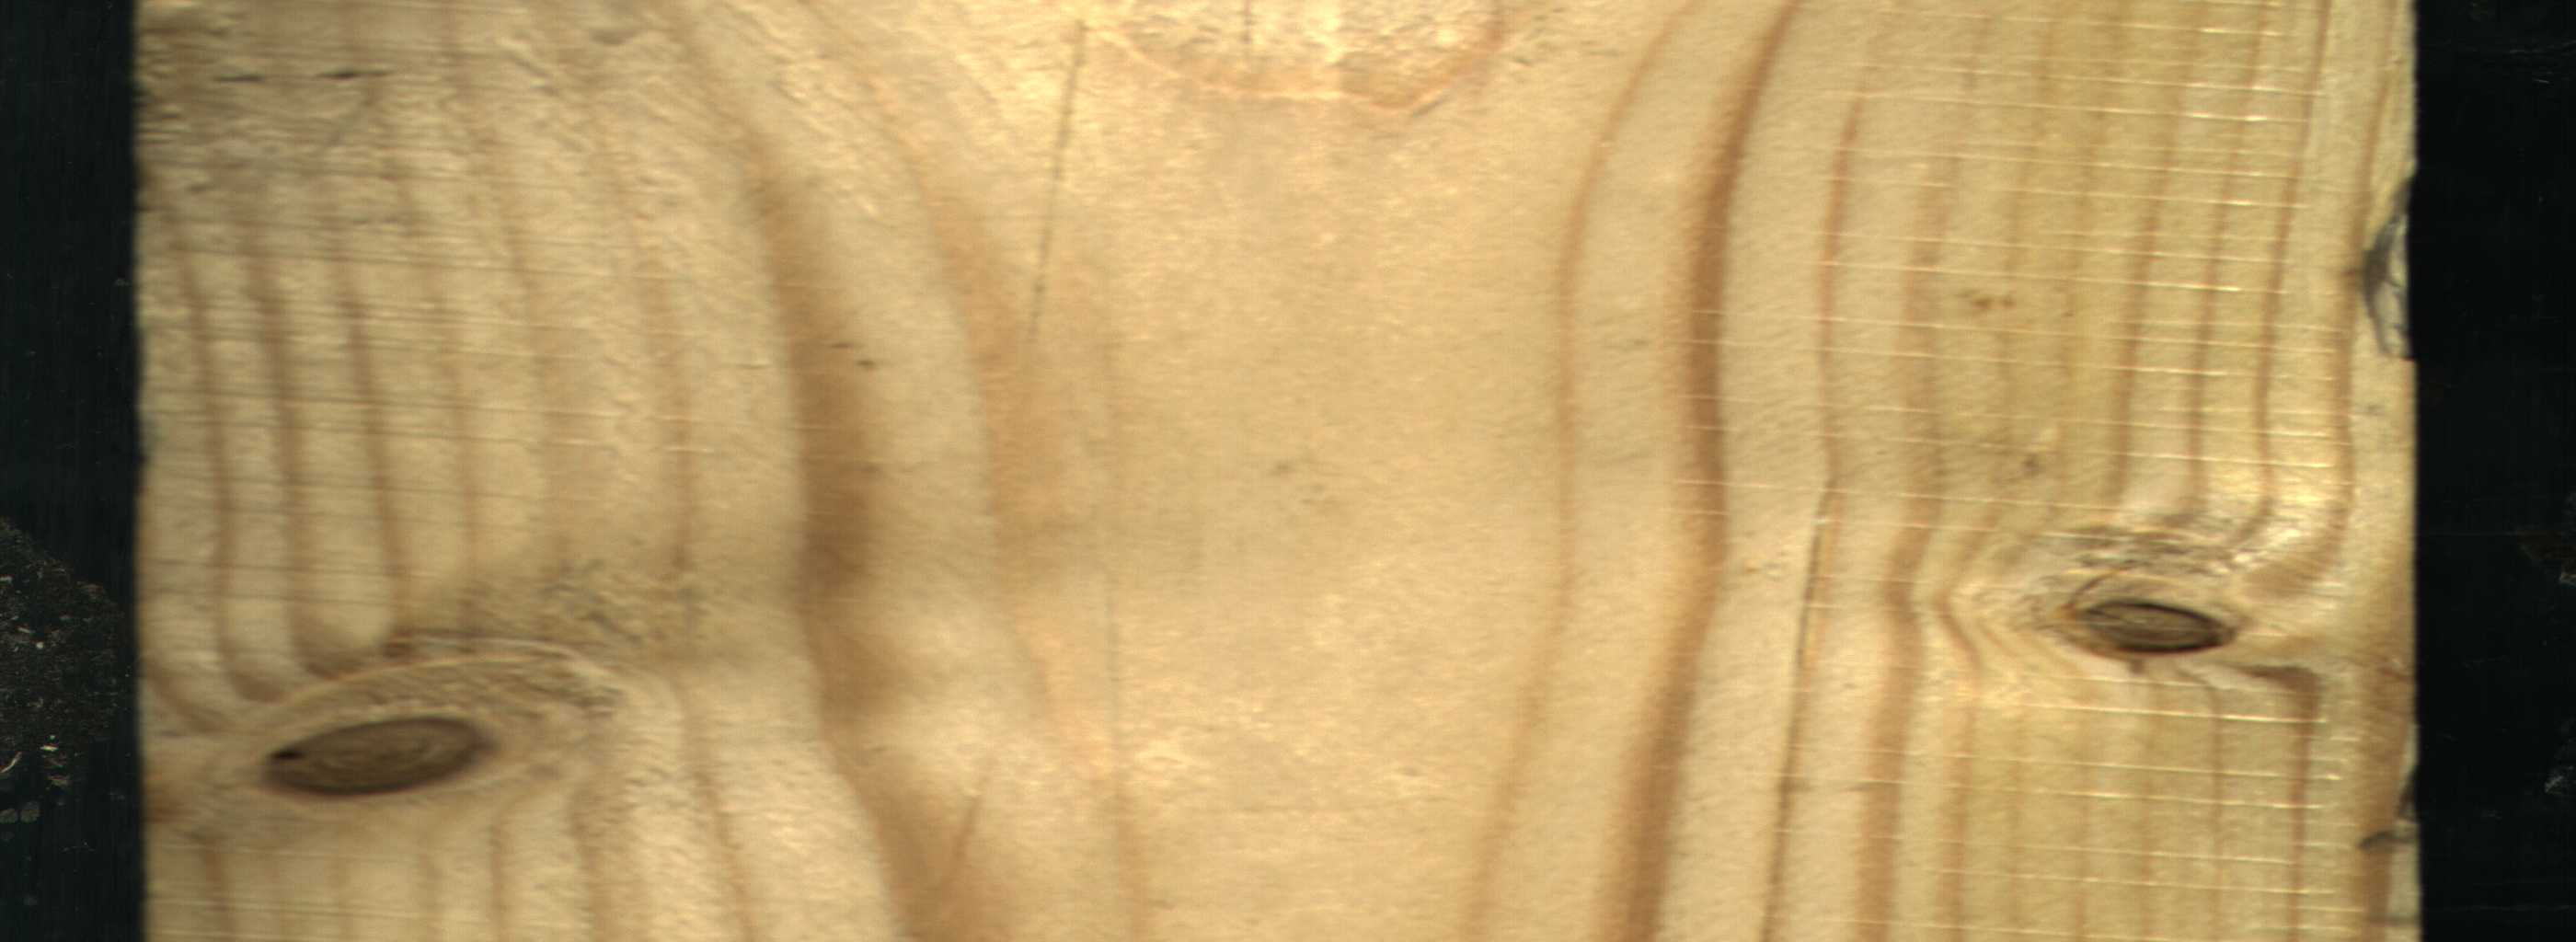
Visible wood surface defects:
Dead_Knot
Live_Knot